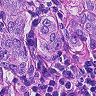
Metastatic tissue present: yes